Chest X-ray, AP view. Patient: 58 years old, sex M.
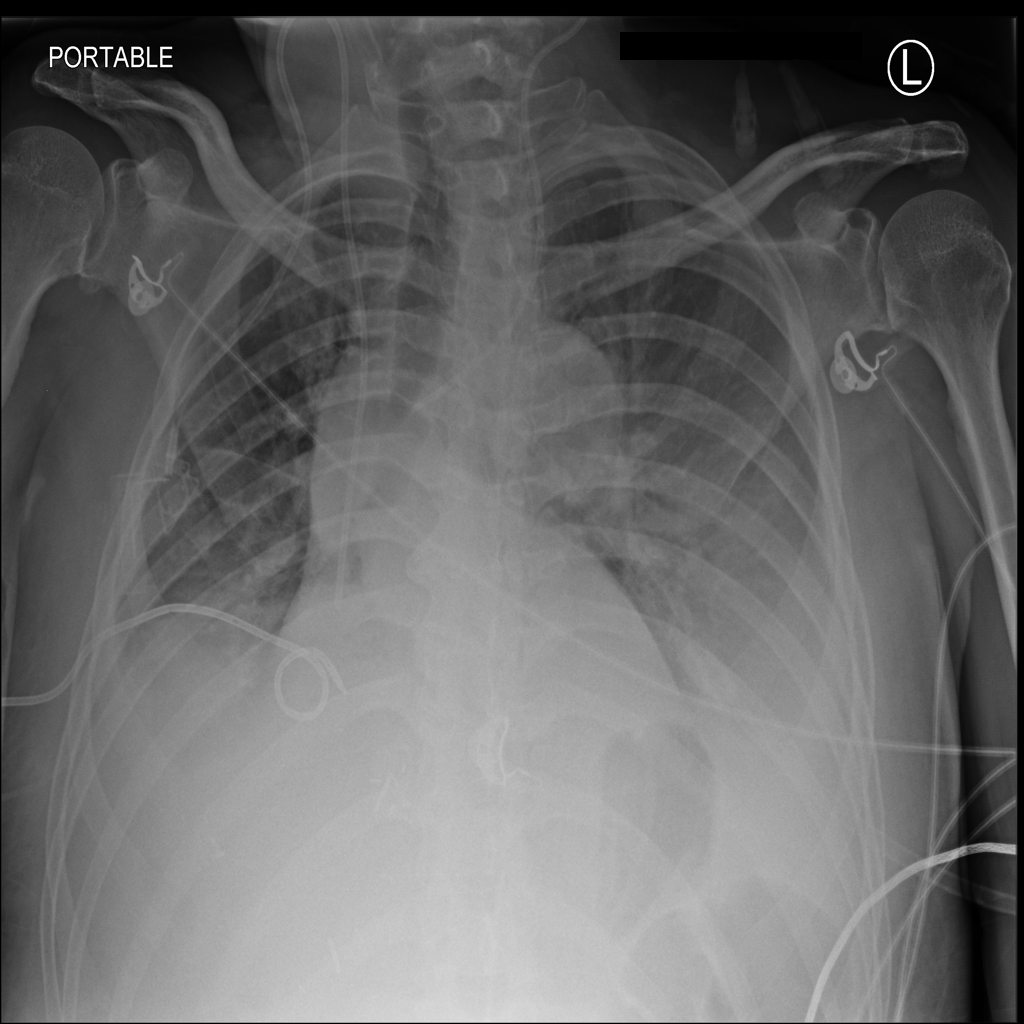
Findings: Effusion